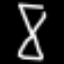
Label: hourglass